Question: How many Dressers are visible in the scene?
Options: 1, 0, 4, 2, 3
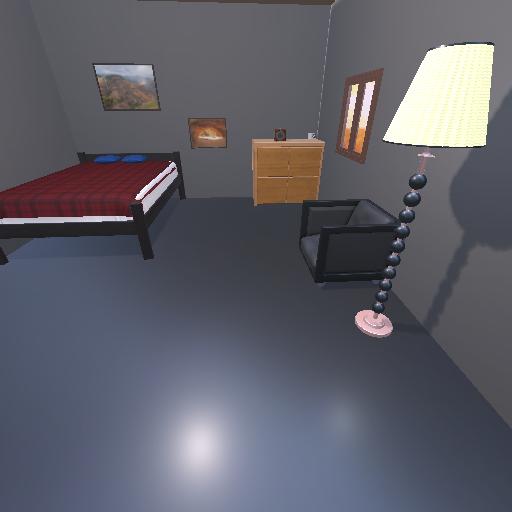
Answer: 1